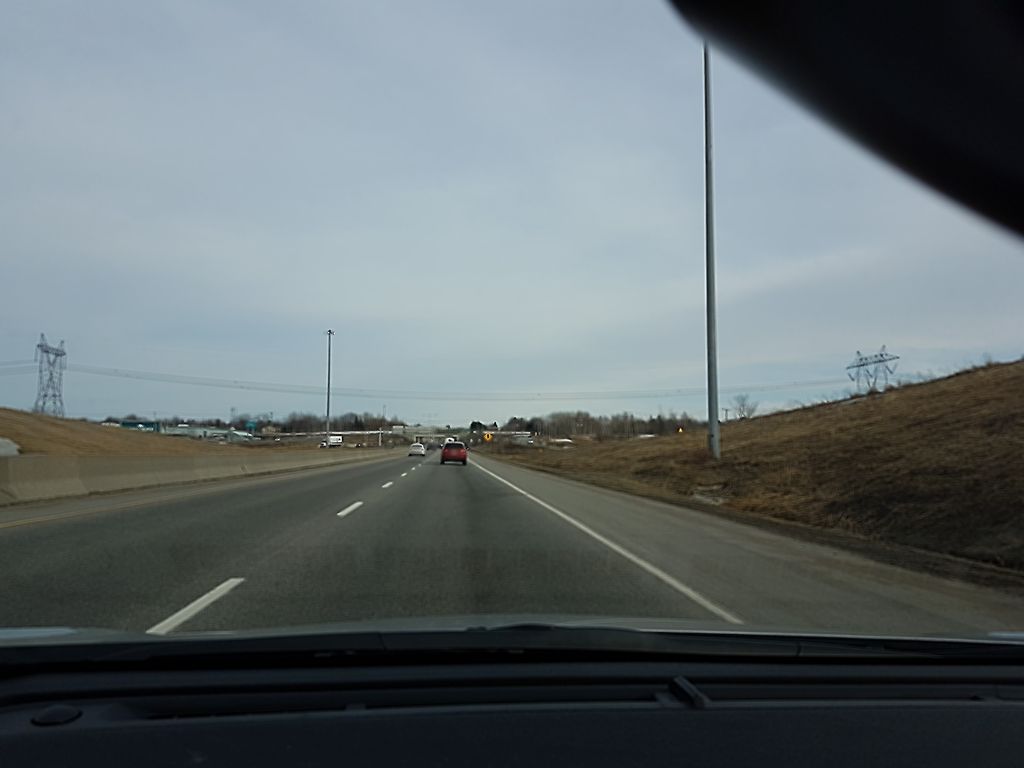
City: quebec_city